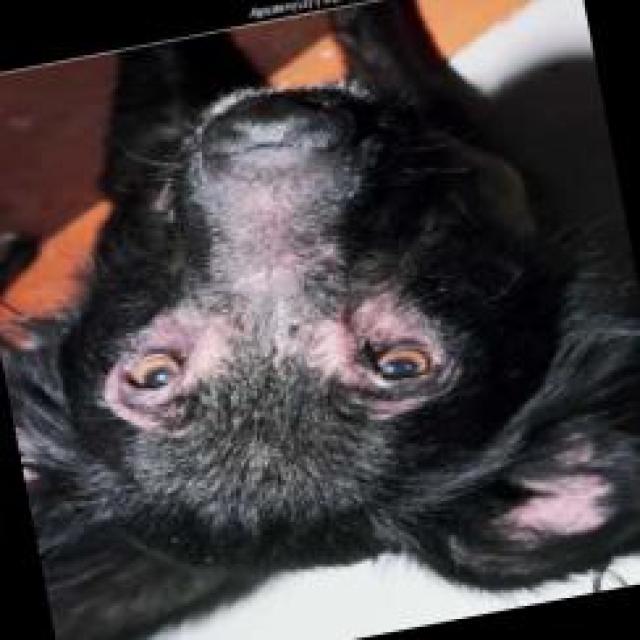
Canine hypersensitivity reaction — allergic skin response with urticaria, erythema, pruritus, and angioedema. May be food, environmental, or flea allergy related.